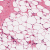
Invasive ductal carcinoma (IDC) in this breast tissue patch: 0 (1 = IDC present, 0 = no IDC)